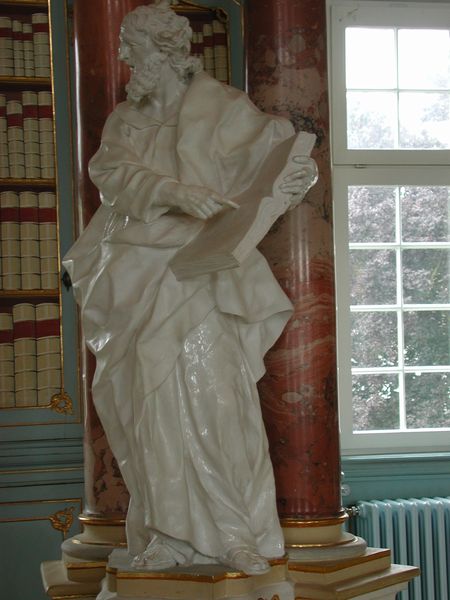
Titel: Figuren im Bibliothekssaal von Bad Schussenried
Künstler: Fidelis Sporer
Standort: Bad Schussenried, St. Magnus und Maria (EU - D - BW)
Schlagwörter: dunkel, mann, umhang, weiß, fenster, finger, hell, marmor, säule, säulen, bart, regal, bibel, falten, stein, bild, gewand, skulptur, statue, bewegt, bücher, zeigefinger, büste, sandalen, plastik, zeigen, foto, buch, sprossen, gestik, toga, griechisch, griechenland, heiliger, bibliothek, museum, gips, heizung, grieche, petrus, alabaster, mamor, zeig, philosophie, heizkörper, apostel, marmot, evangelist, erzählen, aristoteles, zeigend, zeigt, theologie